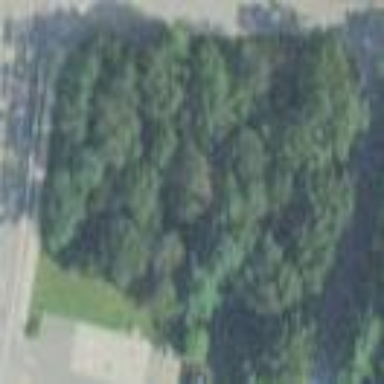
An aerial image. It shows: Mixed woodland area with various types of leaves.